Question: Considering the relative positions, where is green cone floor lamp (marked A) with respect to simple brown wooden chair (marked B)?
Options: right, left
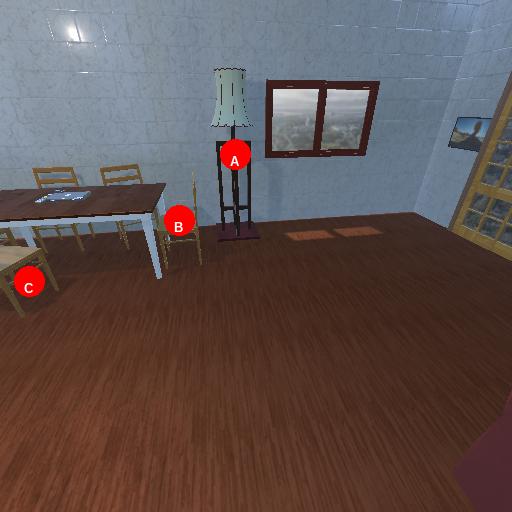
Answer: right